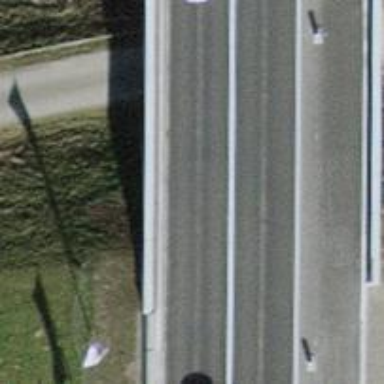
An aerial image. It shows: Primary highway on asphalt bridge.